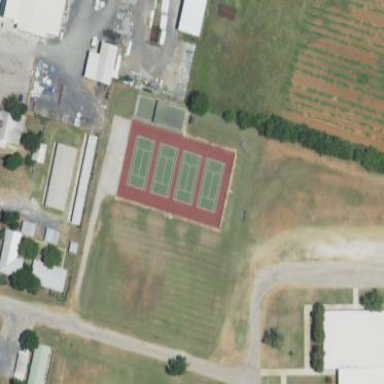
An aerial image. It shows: Tennis court on pitch designated for leisure land.